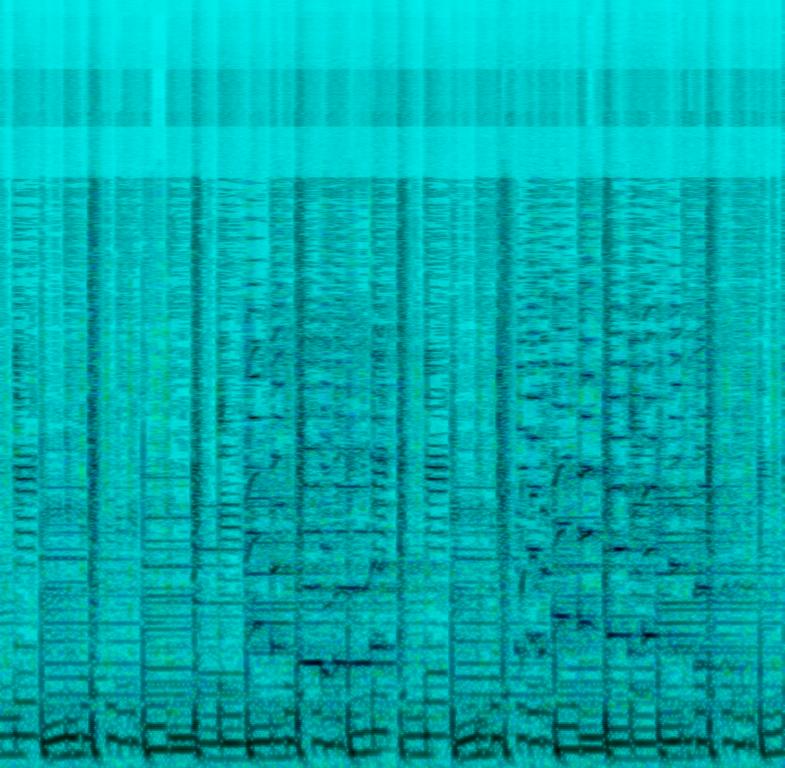
The clip is an upbeat, groovy funk song with jazzy elements. The retro vintage electric piano chords add an old school jazzy feel to the song. The bassline is intricate and bouncy and enables easy dancing.